Question: I am going to create a database and tables with EF Code First.

Each Post belongs to a single Category and it can be labelled with many Tags. Between Post and Category the relationship is many-to-one and between Post and Tag the relationship is many-to-many.
Below is my code:
'''
public class BlogContext : DbContext
{
public DbSet<Post> Posts { get; set; }
public DbSet<PostTagMap> PostTags { get; set; }
public DbSet<Category> Categorys { get; set; }
public DbSet<Tag> PostTags { get; set; }
}
public class Post
{
public int Id { get; set; }
public string Title { get; set; }
public string ShortDescription { get; set; }
public string Meta { get; set; }
public string UrlSlug { get; set; }
public bool Published { get; set; }
public DateTime PostedOn { get; set; }
public DateTime? Modified { get; set; }
public Category Category { get; set; }
public IList<Tag> Tags { get; set; }
}
public class PostTagMap
{
}
public class Category
{
public int Id { get; set; }
public string Name { get; set; }
public string UrlSlug { get; set; }
public string Description { get; set; }
public IList<Post> Posts { get; set; }
}
public class Tag
{
public int Id { get; set; }
public string Name { get; set; }
public string UrlSlug { get; set; }
public string Description { get; set; }
public IList<Post> Posts { get; set; }
}
'''
Here are the EF new guy's questions:
1. Do I generate code for PostTagMap?
2. How to apply relationship between tables to my code?
3. I always saw that people add DataAnnotation at this moment? Because many online samples created DB without this step, I am confused.
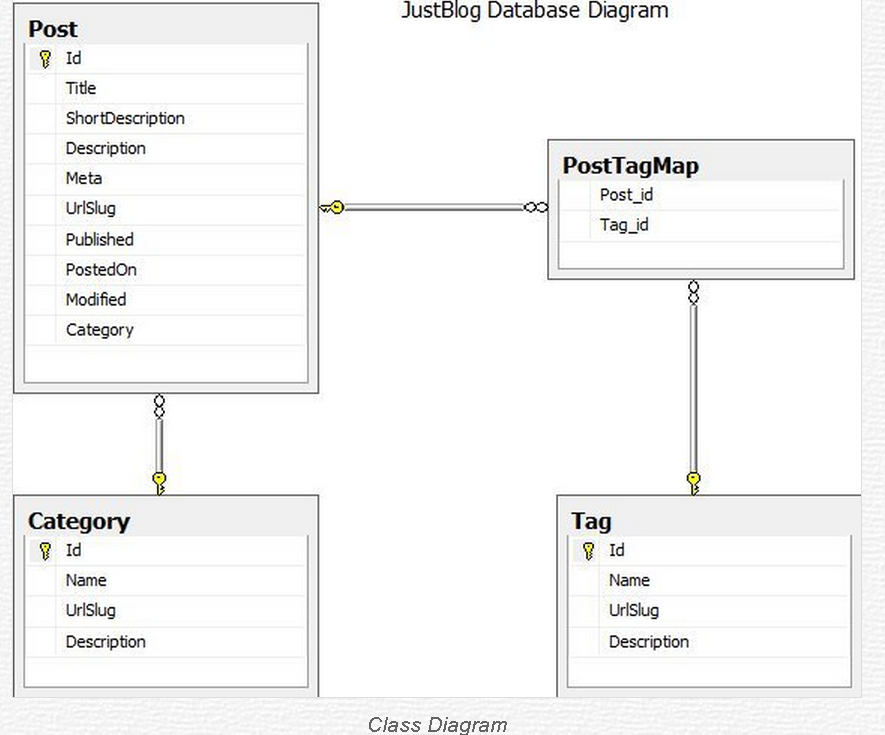
Answer: Your data model looks fine. I would use that. For your questions:
Do I generate code for PostTagMap?
what kind of code you want to generate? If you mean, do u define any code for it. you dont really need to since you already have a relationship defined between post and tag. But you can if you think it will be easier for you to query.
How to apply relationship between tables to my code?
The relationship is already there. Such as Category has many posts and a post belongs to a category.
I always saw that people add DataAnnotation at this moment? Because many online samples created DB without this step, I am confused.
Annotaions are used as cross cutting concerns such as validation, data type, data length and so forth.